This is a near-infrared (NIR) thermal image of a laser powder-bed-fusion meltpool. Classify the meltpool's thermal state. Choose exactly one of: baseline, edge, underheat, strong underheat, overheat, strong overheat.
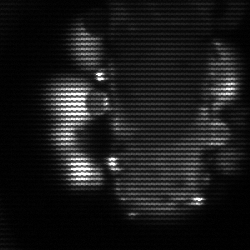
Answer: strong underheat